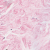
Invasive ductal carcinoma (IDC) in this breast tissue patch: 0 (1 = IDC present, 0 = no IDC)